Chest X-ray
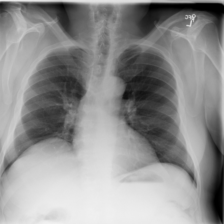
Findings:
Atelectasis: negative
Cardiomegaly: negative
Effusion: negative
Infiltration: negative
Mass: negative
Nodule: negative
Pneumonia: negative
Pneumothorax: negative
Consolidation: negative
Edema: negative
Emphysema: negative
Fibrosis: negative
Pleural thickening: negative
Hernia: negative